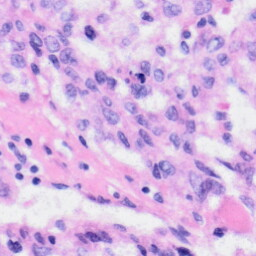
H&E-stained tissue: Liver